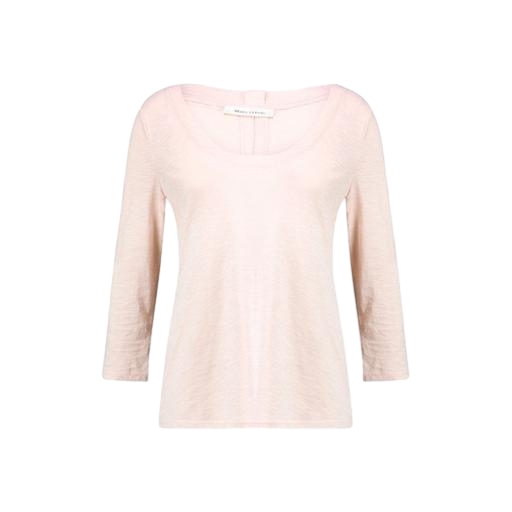
pink long sleeve slub tee, pink slub tee, beige vanessa bruno, white background